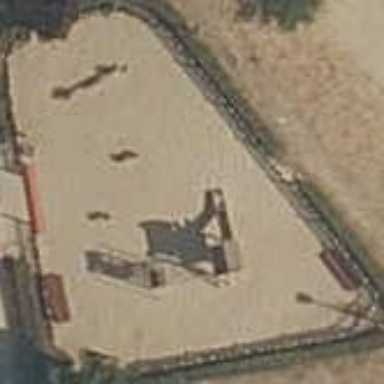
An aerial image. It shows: Playground area for leisure activities on the land.